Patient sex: M
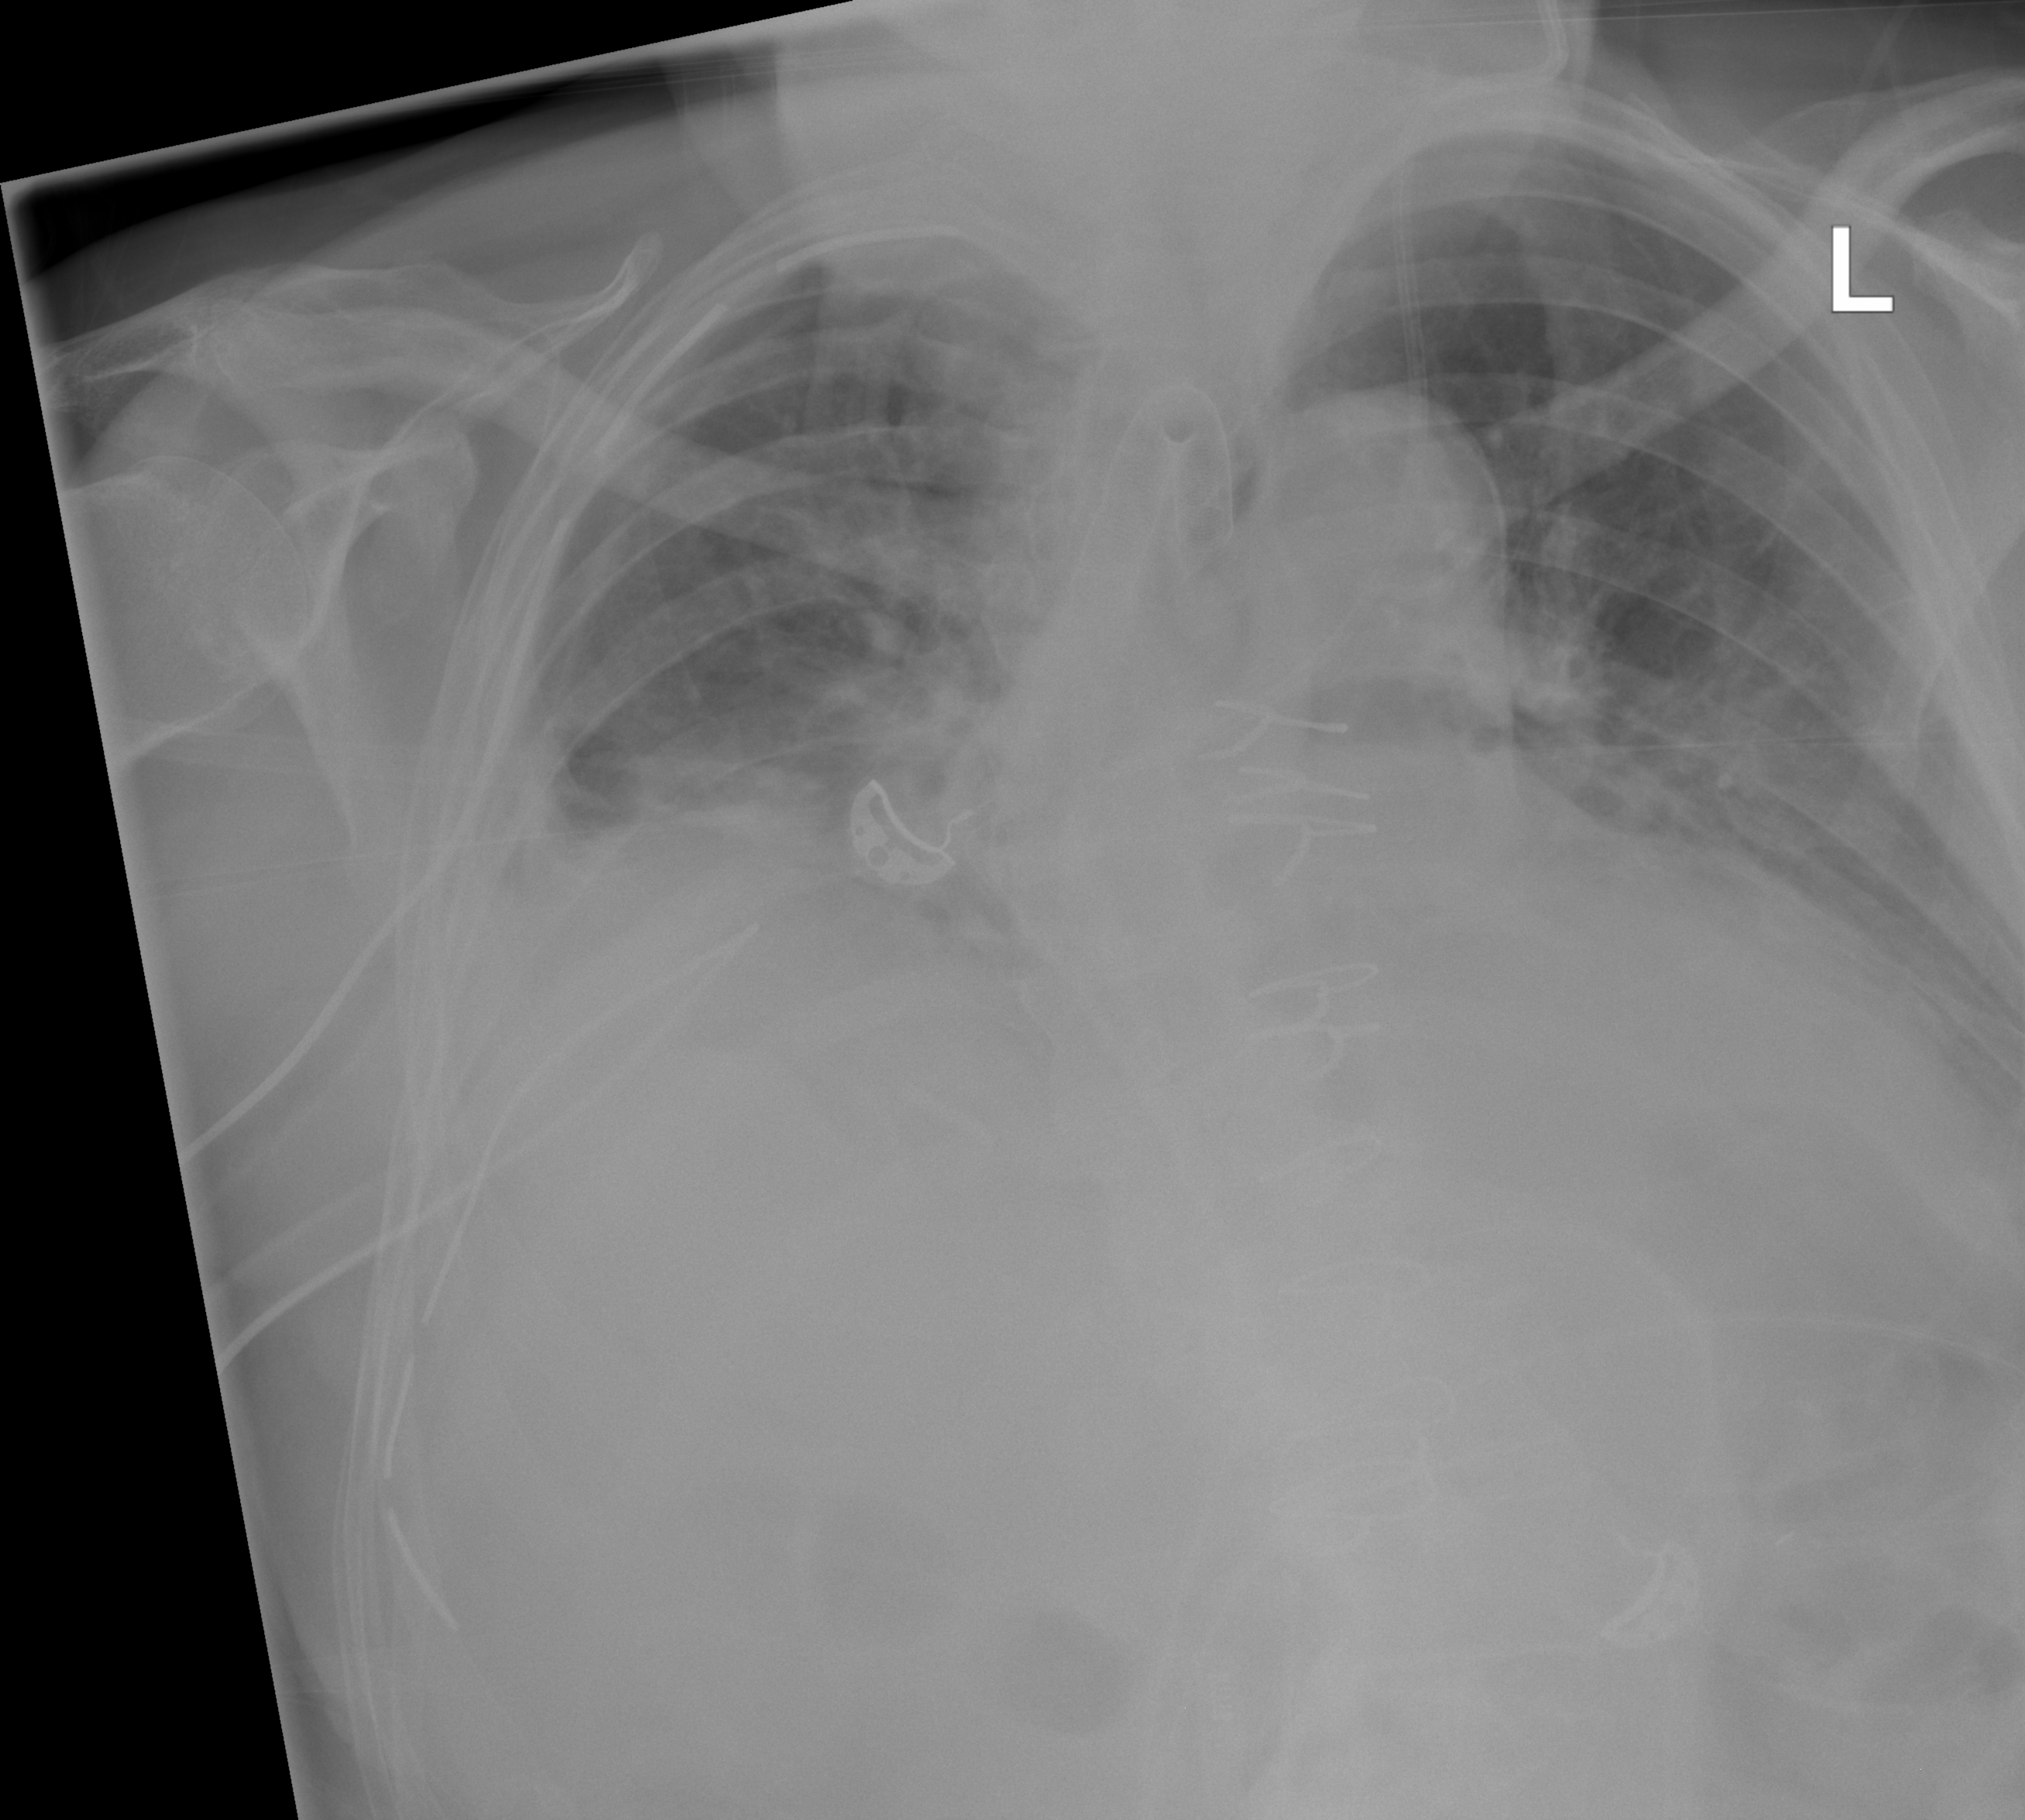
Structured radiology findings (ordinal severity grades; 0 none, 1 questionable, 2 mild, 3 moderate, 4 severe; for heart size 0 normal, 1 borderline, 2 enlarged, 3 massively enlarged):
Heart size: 2
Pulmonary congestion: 0
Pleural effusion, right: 3
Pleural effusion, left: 2
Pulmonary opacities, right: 0
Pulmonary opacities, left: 0
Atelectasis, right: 2
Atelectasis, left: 2